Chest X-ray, AP view. Patient: 20 years old, sex M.
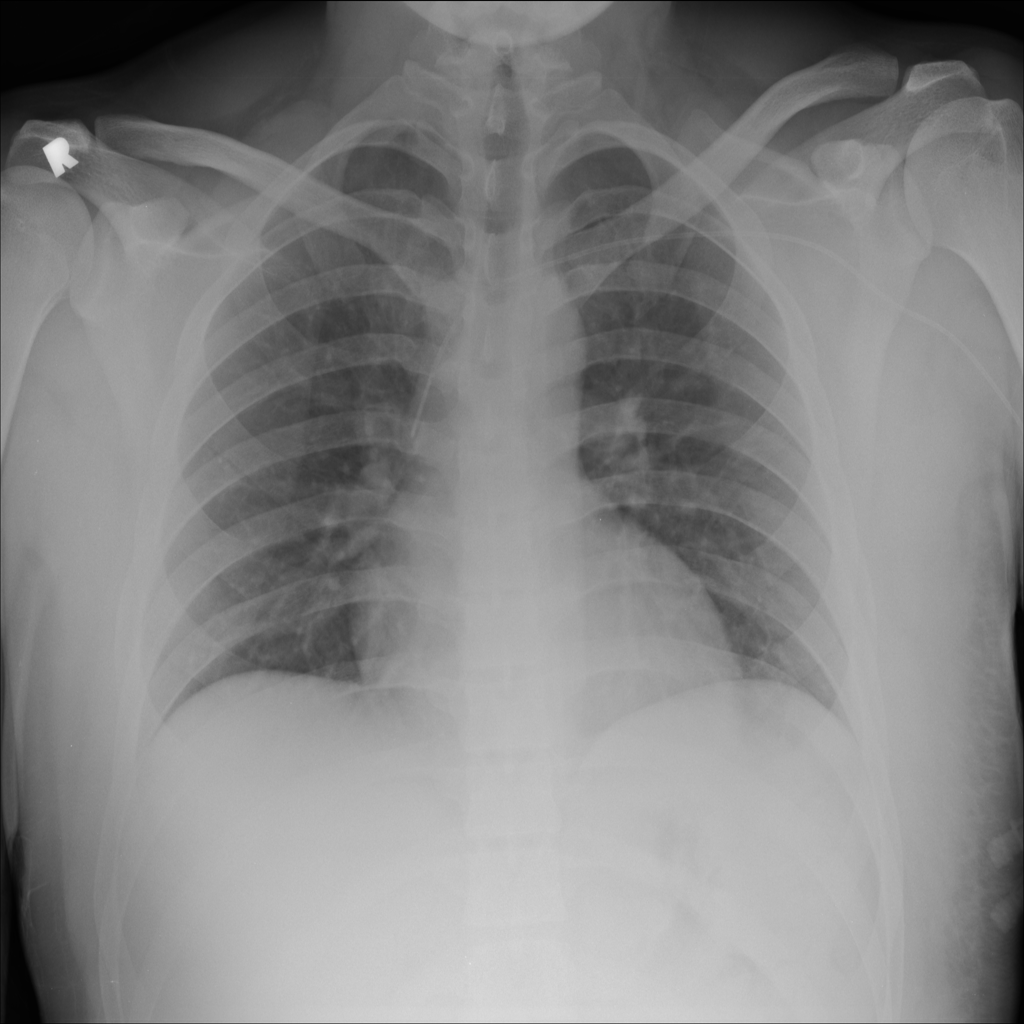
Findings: No Finding